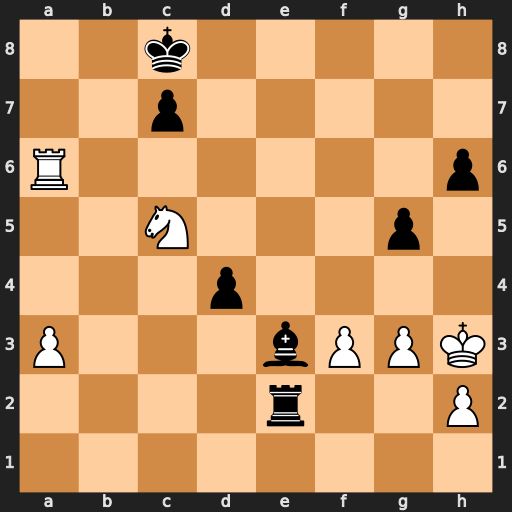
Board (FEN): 2k5/2p5/R6p/2N3p1/3p4/P3bPPK/4r2P/8
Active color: w
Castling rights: -
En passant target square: -
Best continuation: Ra8#